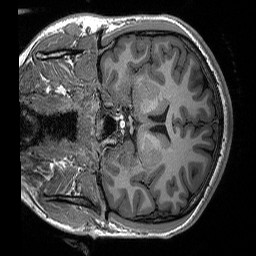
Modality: T1w
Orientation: coronal
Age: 18
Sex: male
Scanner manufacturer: siemens
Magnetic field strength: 3 T
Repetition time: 2.3 s
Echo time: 0.00298 s